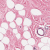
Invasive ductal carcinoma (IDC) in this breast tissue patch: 0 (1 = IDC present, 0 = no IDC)